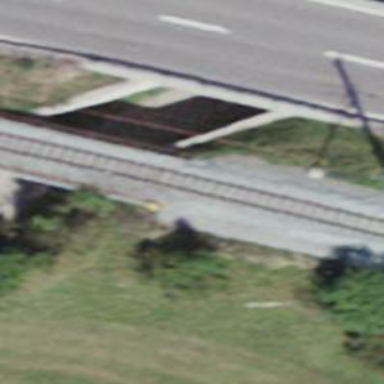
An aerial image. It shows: Narrow gauge railway bridge with electrified contact lines.